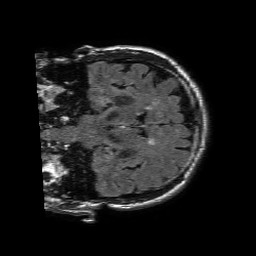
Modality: FLAIR
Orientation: coronal
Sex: male
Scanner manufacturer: philips
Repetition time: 11 s
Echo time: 0.125 s